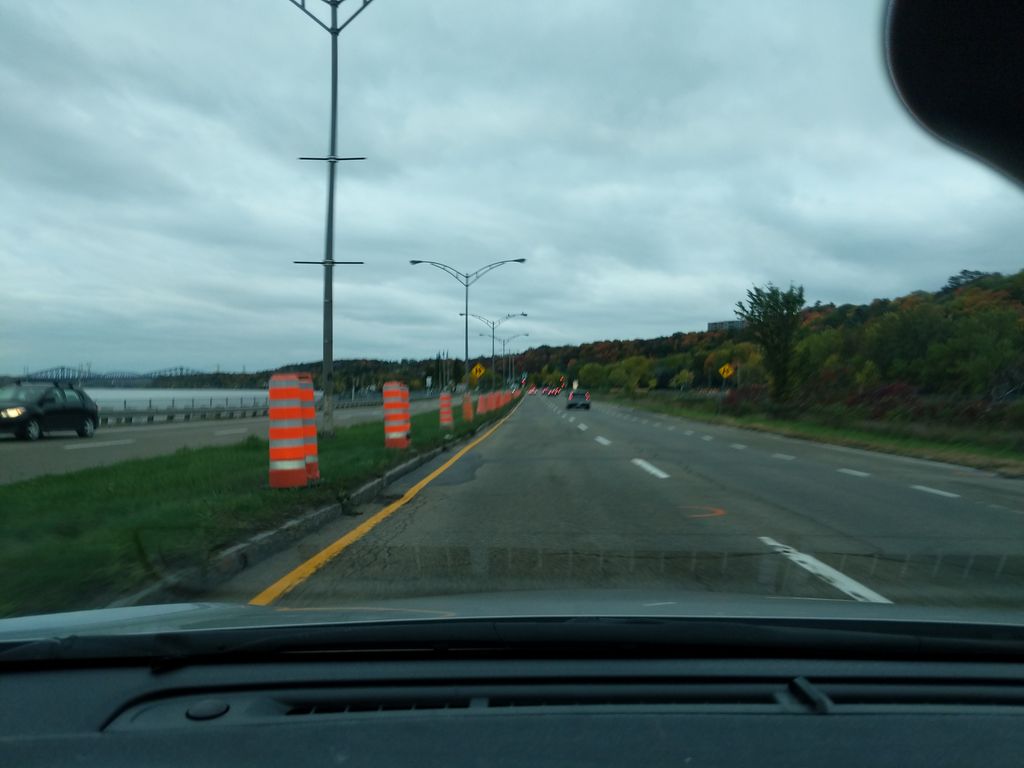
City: quebec_city